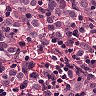
Metastatic tissue present: yes